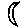
Label: moon